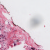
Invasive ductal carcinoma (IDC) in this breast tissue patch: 1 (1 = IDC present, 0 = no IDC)